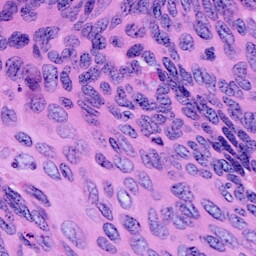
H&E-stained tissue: Cervix